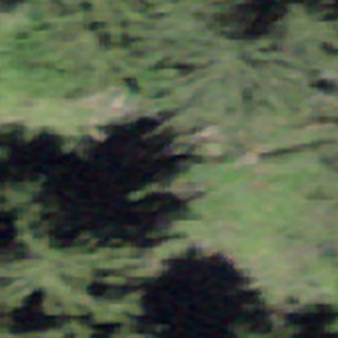
Label: other